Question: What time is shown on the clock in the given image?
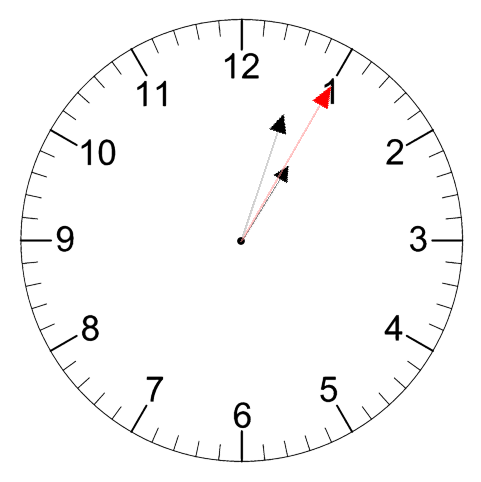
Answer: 01:03:05